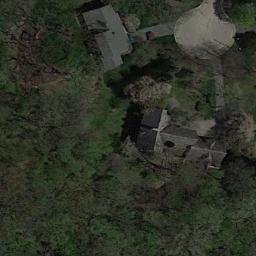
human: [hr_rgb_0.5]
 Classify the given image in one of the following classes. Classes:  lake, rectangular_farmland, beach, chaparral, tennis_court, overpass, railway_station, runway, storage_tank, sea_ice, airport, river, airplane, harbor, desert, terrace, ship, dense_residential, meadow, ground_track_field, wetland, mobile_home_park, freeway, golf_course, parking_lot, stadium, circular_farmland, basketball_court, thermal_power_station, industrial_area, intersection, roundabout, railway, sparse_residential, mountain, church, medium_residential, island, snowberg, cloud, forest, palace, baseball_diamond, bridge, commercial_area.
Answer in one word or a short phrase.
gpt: sparse_residential